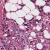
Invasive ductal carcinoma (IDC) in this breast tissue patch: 1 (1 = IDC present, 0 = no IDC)